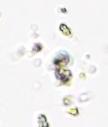
Label: Phaeocystis